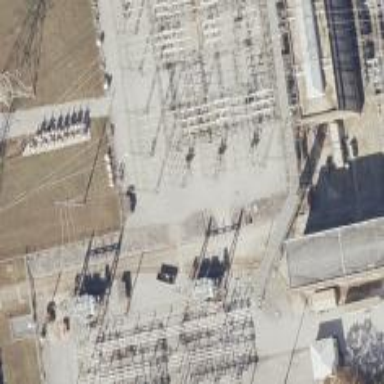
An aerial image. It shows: Switch for power supply.